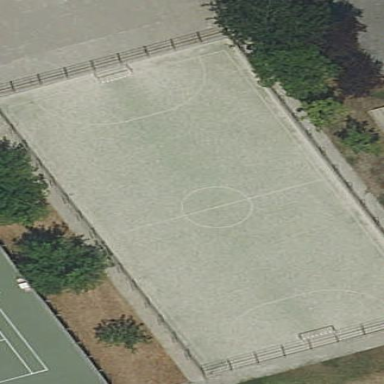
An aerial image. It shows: Soccer pitch for outdoor sports and leisure activities.